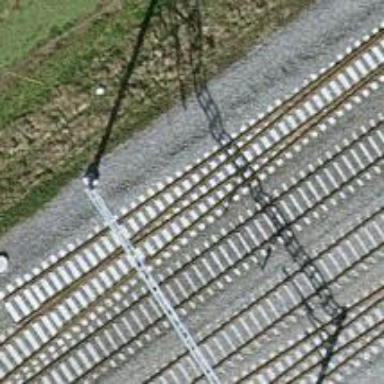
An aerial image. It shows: Railway siding for service.